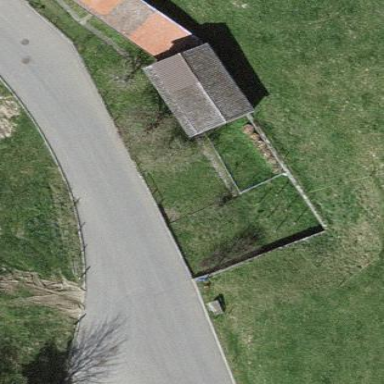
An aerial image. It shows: Shed.